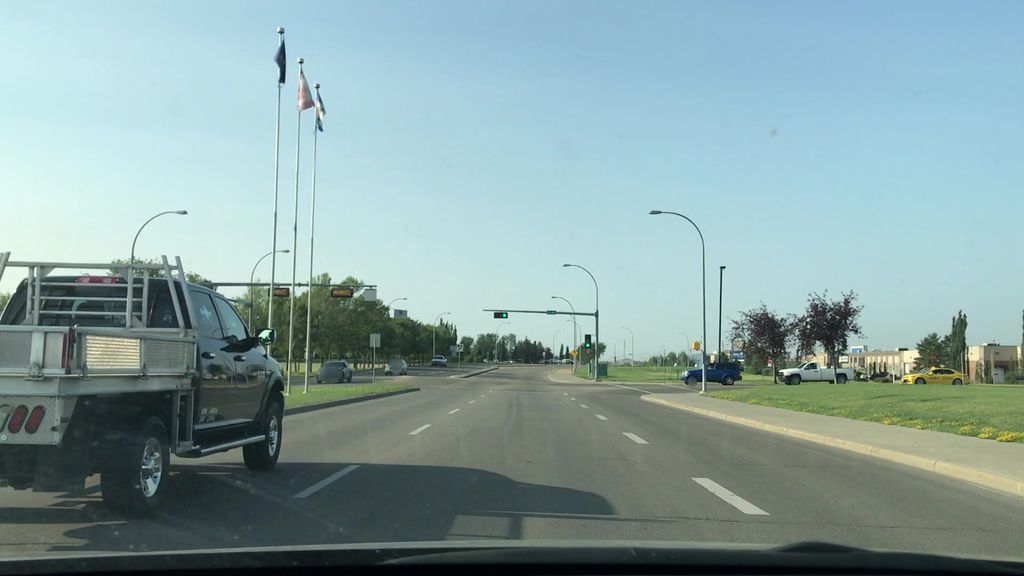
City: edmonton